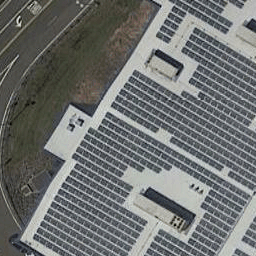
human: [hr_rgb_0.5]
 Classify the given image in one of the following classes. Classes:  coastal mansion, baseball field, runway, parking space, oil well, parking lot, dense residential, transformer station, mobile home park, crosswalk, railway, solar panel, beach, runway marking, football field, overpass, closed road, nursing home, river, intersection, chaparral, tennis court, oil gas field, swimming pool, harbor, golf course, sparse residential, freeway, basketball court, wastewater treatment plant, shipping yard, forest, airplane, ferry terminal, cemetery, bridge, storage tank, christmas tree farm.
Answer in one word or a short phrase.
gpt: solar panel